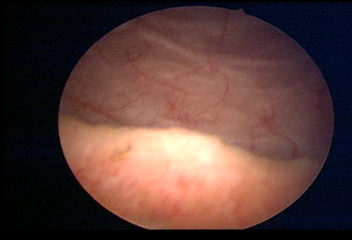
Modality: WLC
Class: Normal mucosa
Bladder cancer association: No